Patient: sex F, age 68
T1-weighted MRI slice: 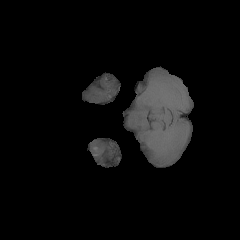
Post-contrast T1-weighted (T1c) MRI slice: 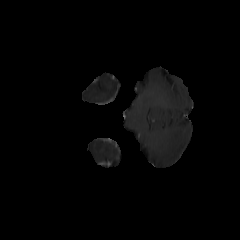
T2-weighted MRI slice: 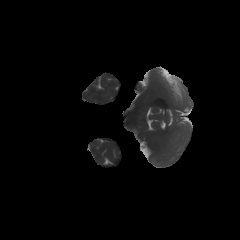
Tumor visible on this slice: no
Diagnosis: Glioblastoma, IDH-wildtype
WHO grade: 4